Field crop: tomato
Growth stage: 1
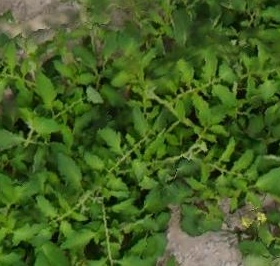
Species: tomato